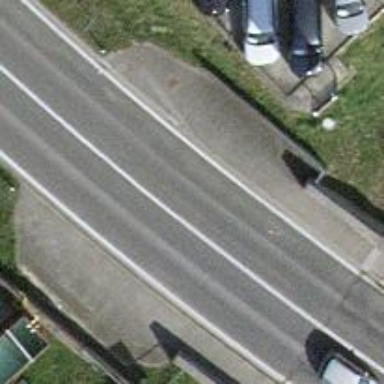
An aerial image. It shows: Primary road with asphalt surface.